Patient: sex M, age 61
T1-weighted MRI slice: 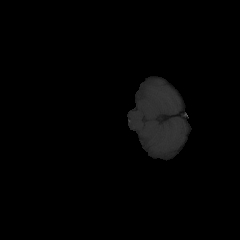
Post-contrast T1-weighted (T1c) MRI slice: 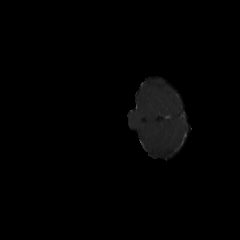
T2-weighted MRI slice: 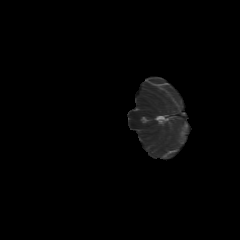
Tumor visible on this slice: no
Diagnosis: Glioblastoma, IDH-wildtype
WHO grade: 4